Question:
I am trying to scale a custom view based on the height and width of the available space. So it should fill the space of the height of the green arrow and of the width. But the pixels i get back from 'heightMeasureSpec = View.MeasureSpec.getSize(heightMeasureSpec);'
is 1080, which is the size of my display.
How can i get the height of my available space, so of the layout with id: "test"
Layout:
'''
<RelativeLayout
xmlns:android="http://schemas.android.com/apk/res/android"
xmlns:tools="http://schemas.android.com/tools"
android:layout_width="wrap_content"
android:layout_height="wrap_content"
android:background="#FFCCCCCC"
android:orientation="vertical"
tools:context=".MainActivity" >
<ImageView
android:layout_width="match_parent"
android:layout_height="match_parent"
android:layout_centerInParent="true"
android:scaleType="centerCrop"
android:contentDescription="@string/background"
android:src="@drawable/background" />
<LinearLayout
android:layout_width="match_parent"
android:layout_height="match_parent"
android:orientation="vertical">
<include
android:id="@+id/tool_bar"
layout="@layout/tool_bar" />
<LinearLayout
android:layout_width="match_parent"
android:layout_height="match_parent">
<LinearLayout
android:id="@+id/test"
android:layout_width="match_parent"
android:layout_height="match_parent">
<nl.bla.test.customview
android:id="@+id/test2"
android:layout_width="match_parent"
android:layout_height="match_parent"
android:layout_weight="1"
android:background="#FFFFFFFF" />
</LinearLayout>
</LinearLayout>
</LinearLayout>
</RelativeLayout>
'''
onMeasure method of the custom view:
'''
protected void onMeasure(int widthMeasureSpec, int heightMeasureSpec)
{
widthMeasureSpec = View.MeasureSpec.getSize(widthMeasureSpec);
heightMeasureSpec = View.MeasureSpec.getSize(heightMeasureSpec);
float f = Math.min(widthMeasureSpec / 1280.0F, heightMeasureSpec / 720.0F);
Log.i("float f = ", "" + widthMeasureSpec + " " + heightMeasureSpec) ;
setMeasuredDimension(1280, 720);
setPivotX(0.0F);
setPivotY(0.0F);
setScaleX(f);
setScaleY(f);
}
'''
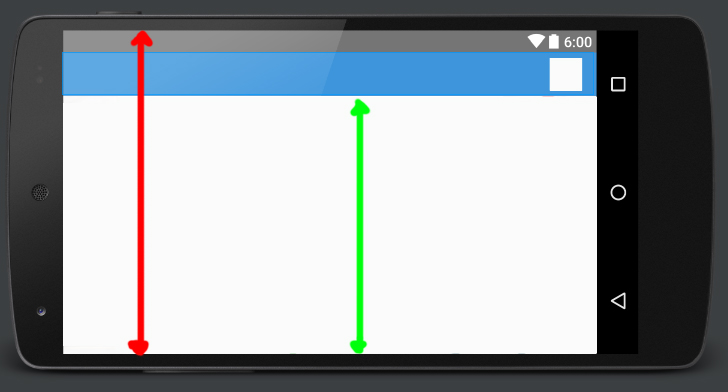
Answer: figured it out,
this gives me the right height and width:
'''
protected void onMeasure(int widthMeasureSpec, int heightMeasureSpec)
{
super.onMeasure(widthMeasureSpec, heightMeasureSpec);
int height = MeasureSpec.getSize(heightMeasureSpec);
int width = MeasureSpec.getSize(widthMeasureSpec);
float f = (float) Math.min(width / 1280.0, height / 720.0);
Log.i("OnMeasureTest",""+height);
setMeasuredDimension(1280, 720);
setPivotX(0.0F);
setPivotY(0.0F);
setScaleX(f);
setScaleY(f);
'''
}